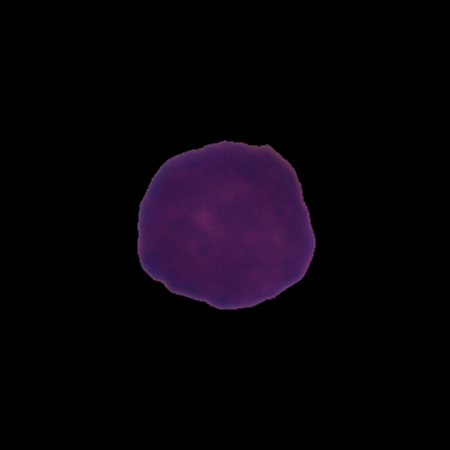
Label: healthy